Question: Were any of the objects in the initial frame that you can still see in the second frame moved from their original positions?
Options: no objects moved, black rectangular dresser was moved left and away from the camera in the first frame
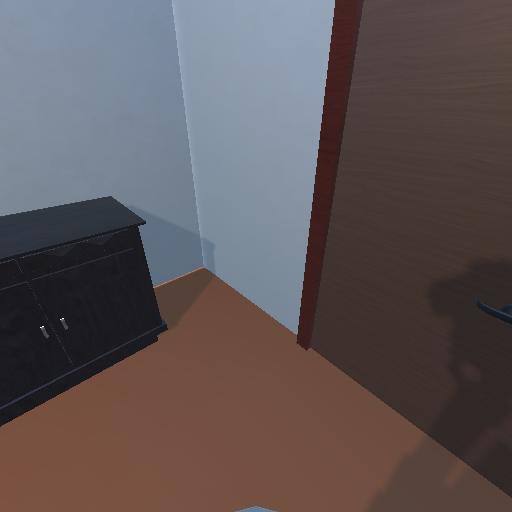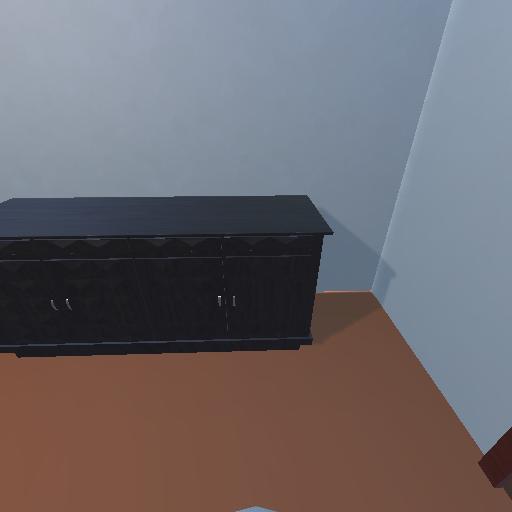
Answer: no objects moved